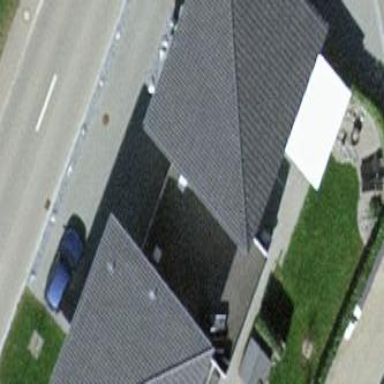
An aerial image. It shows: Garage.